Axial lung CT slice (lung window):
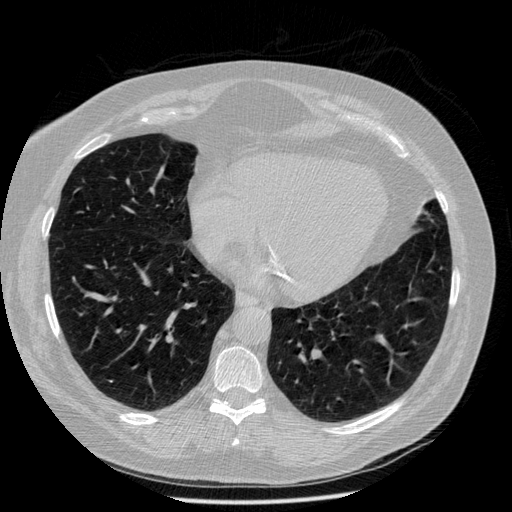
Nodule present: no